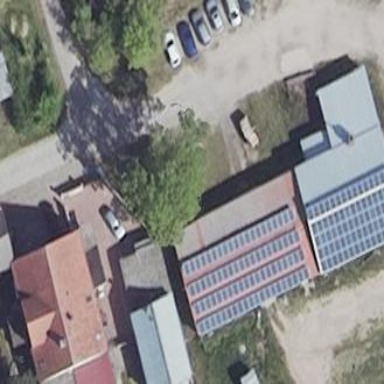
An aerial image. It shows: Building equipped with small solar photovoltaic panel for electricity generation.